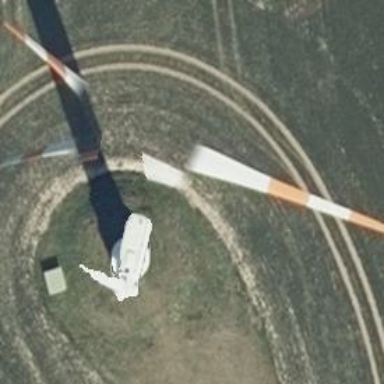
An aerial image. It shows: Wind generator using wind turbines of horizontal axis.